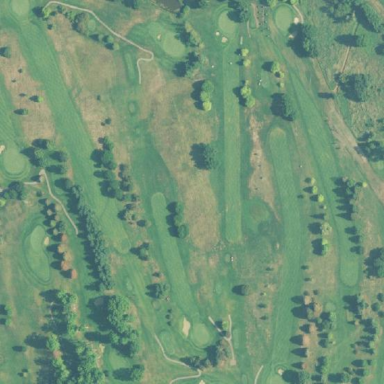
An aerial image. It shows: Golf course surrounded by greenery.